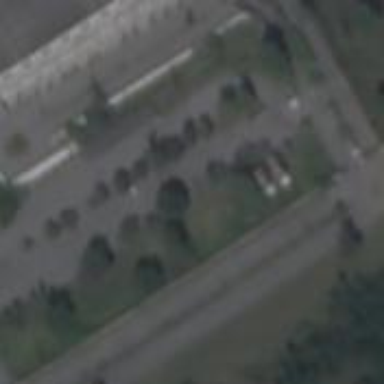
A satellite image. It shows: Parking area.